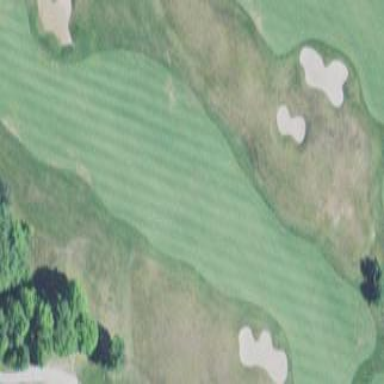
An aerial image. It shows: Grassy area designated as golf fairway.